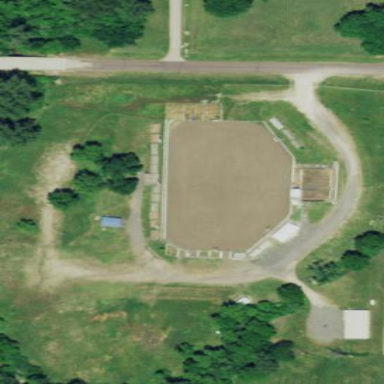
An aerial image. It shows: Area designated for equestrian sports and horse riding leisure activities.